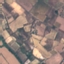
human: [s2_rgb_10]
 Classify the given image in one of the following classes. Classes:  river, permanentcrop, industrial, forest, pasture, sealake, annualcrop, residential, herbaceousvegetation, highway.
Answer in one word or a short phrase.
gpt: PermanentCrop